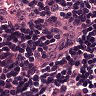
Metastatic tissue present: no